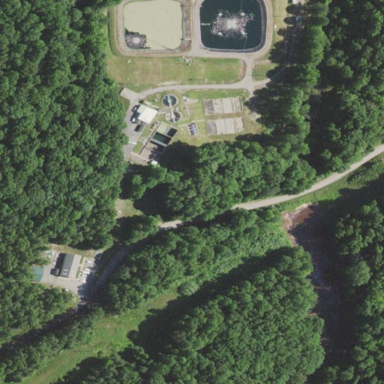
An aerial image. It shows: Wastewater plant protected by fence.